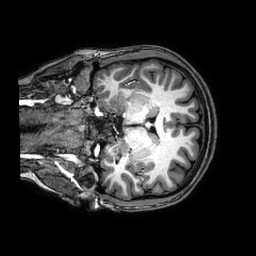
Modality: T1w
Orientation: coronal
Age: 22
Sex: female
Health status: healthy